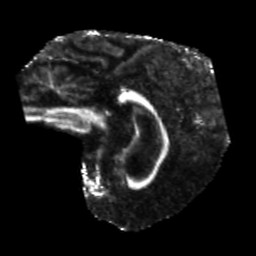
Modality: FA
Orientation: sagittal
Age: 69
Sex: male
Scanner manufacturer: siemens
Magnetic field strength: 3 T
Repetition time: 5.25 s
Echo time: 0.08 s